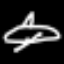
Label: airplane